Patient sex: M
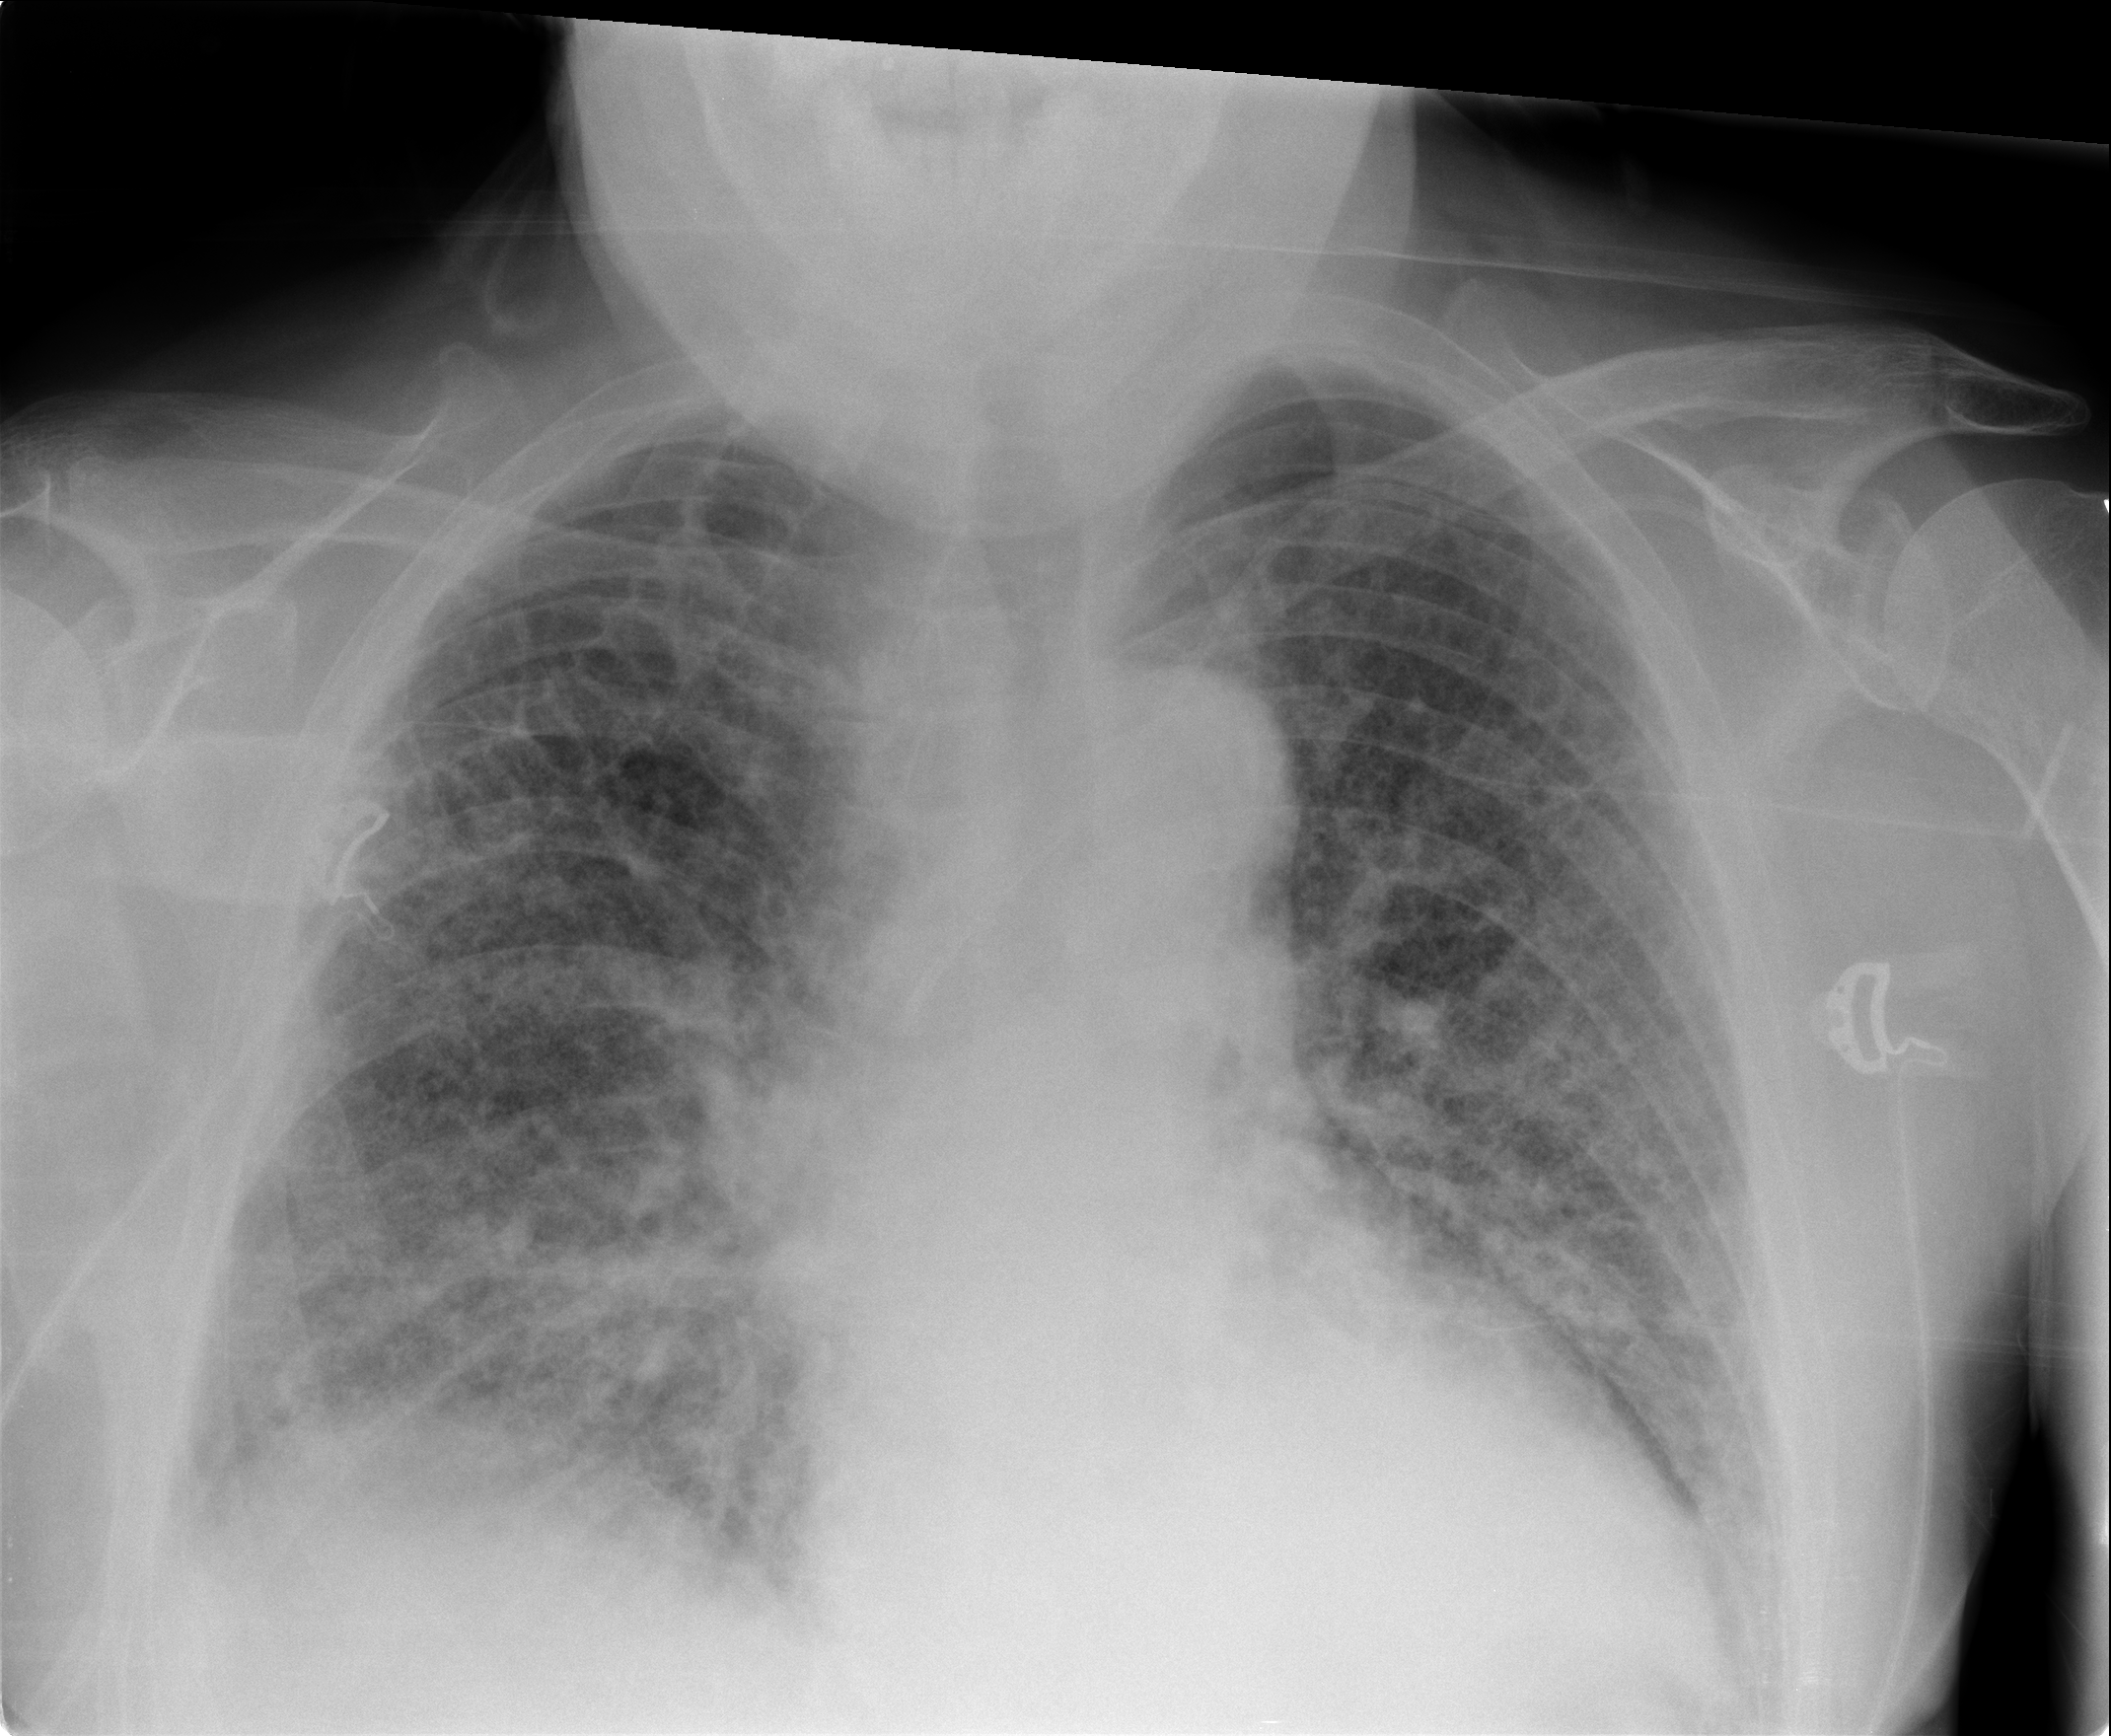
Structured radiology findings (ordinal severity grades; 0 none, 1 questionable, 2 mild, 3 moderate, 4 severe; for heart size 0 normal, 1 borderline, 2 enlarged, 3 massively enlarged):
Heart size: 0
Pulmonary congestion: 0
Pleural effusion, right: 2
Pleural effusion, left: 2
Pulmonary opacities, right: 4
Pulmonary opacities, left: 4
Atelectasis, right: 0
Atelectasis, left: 0